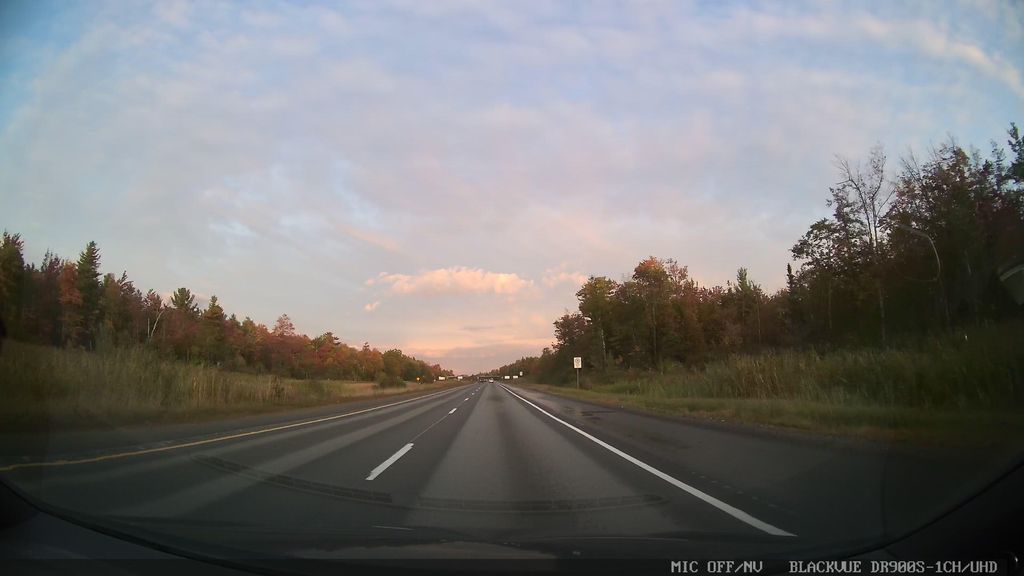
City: ottawa-gatineau